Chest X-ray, AP view. Patient: 70 years old, sex M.
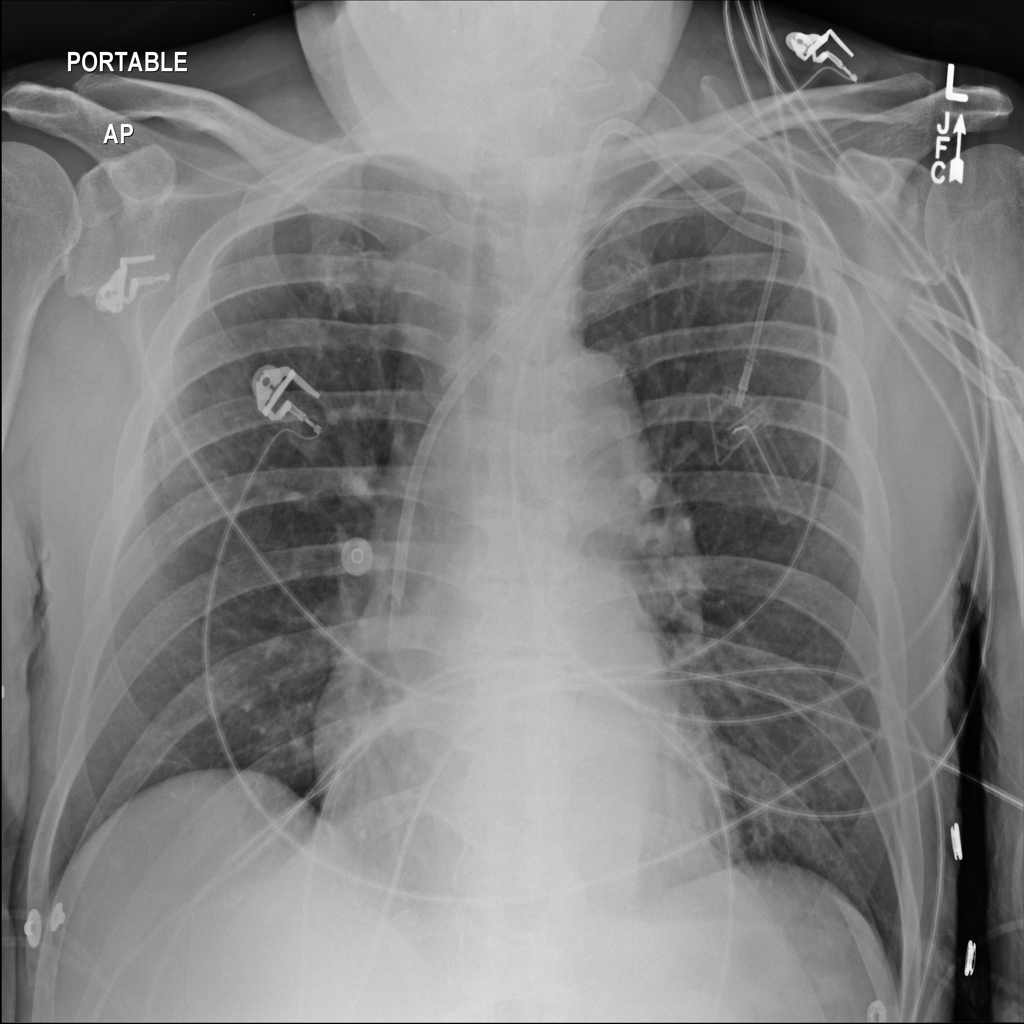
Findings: No Finding